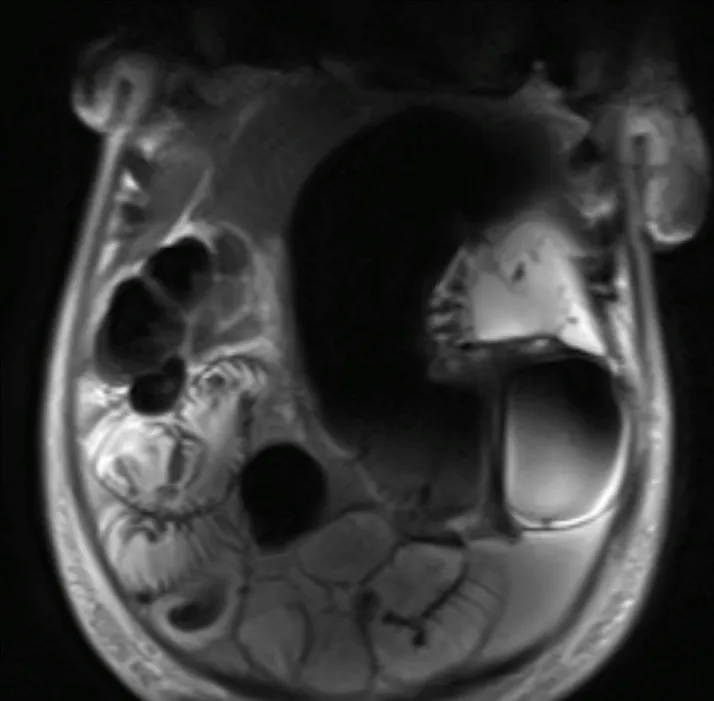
MRI abdomen, coronal view showing large bowel volvulus in the left upper quadrant.
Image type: radiology (mri)